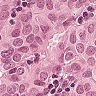
Metastatic tissue present: yes